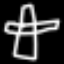
Label: airplane